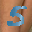
Label: 5